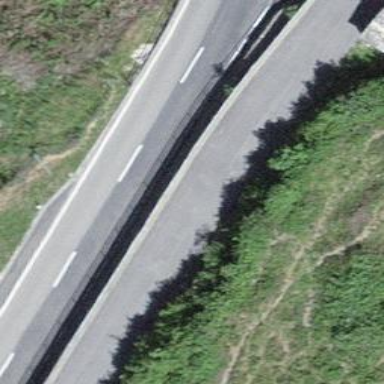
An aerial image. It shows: Retaining wall.